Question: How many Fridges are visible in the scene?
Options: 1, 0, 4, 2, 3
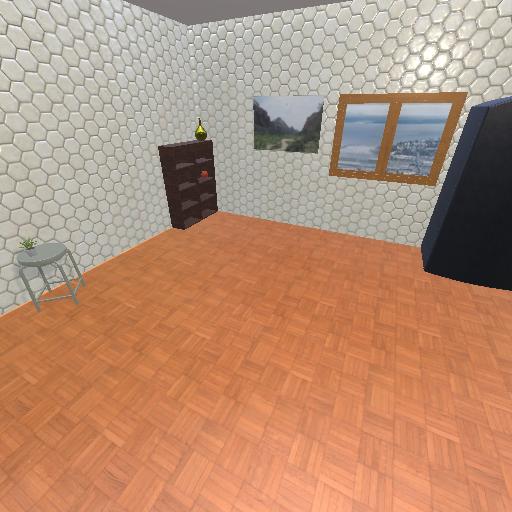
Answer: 1